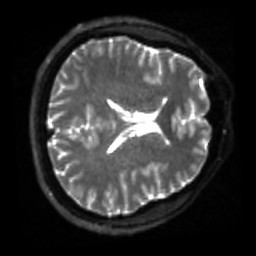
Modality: sbref
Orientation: axial
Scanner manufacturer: siemens
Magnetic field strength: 3 T
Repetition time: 4 s
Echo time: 0.0594 s